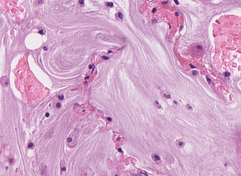
Tumor epithelial tissue: no
Tumor-associated stroma tissue: no
Normal tissue: yes